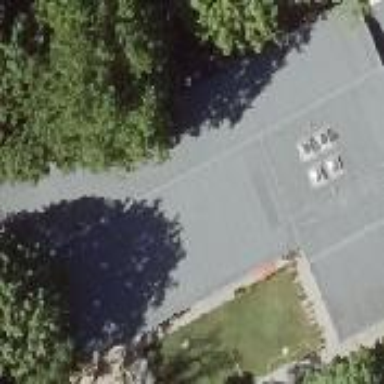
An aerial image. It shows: Kindergarten building.